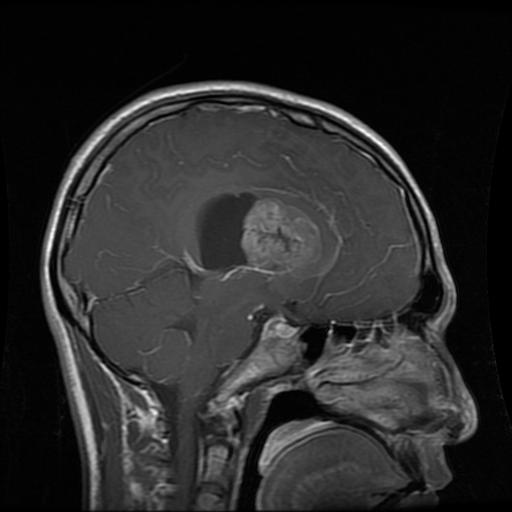
Label: glioma